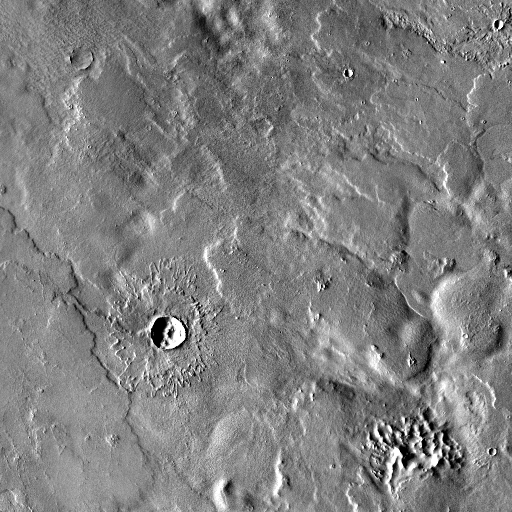
Crater classes present: Background, Other, Layered, Buried